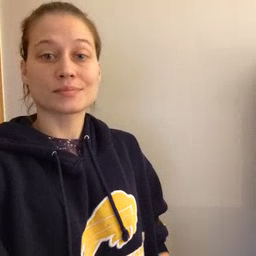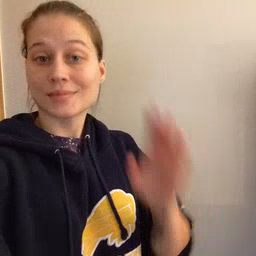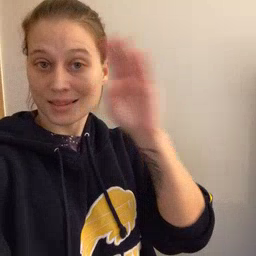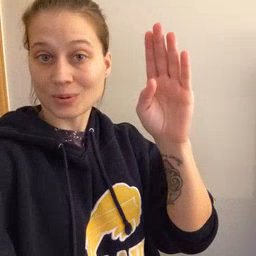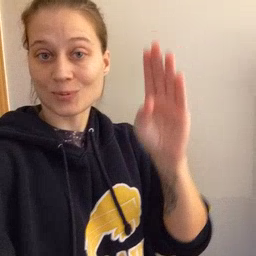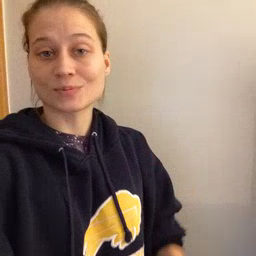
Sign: hello